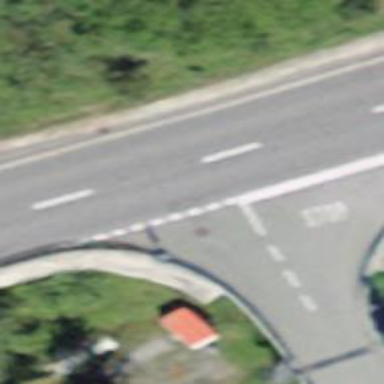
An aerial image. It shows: Stop road.